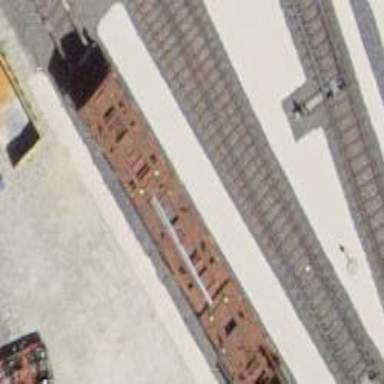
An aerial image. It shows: Railway switch.